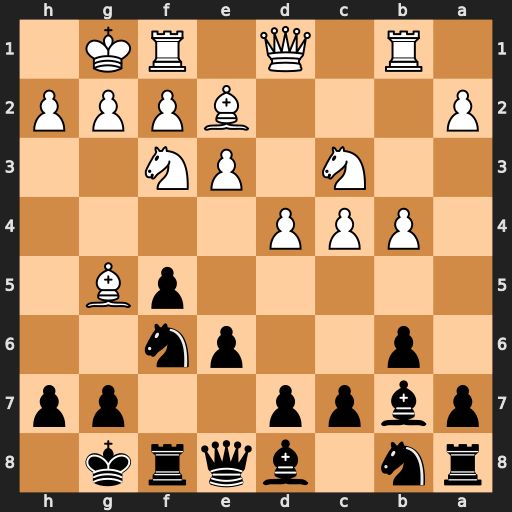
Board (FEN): rn1bqrk1/pbpp2pp/1p2pn2/5pB1/1PPP4/2N1PN2/P3BPPP/1R1Q1RK1
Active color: b
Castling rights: -
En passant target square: -
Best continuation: Ne4 Nxe4 fxe4 Bxd8 exf3